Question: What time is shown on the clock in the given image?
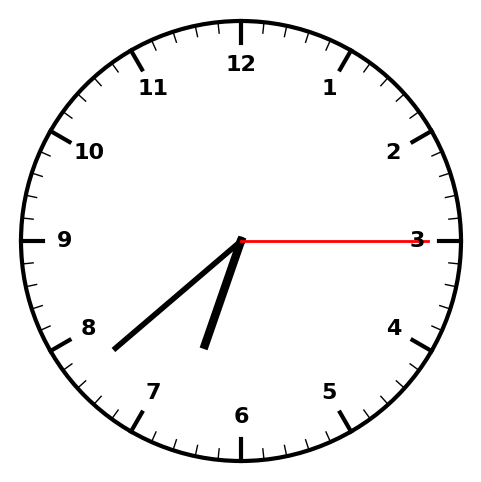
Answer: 06:38:15